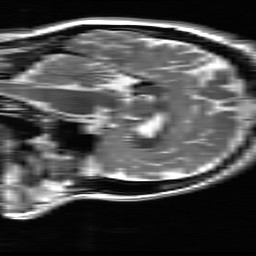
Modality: T2w
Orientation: sagittal
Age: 40
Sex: female
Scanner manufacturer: ge
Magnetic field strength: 3 T
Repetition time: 5.192 s
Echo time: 0.1003 s